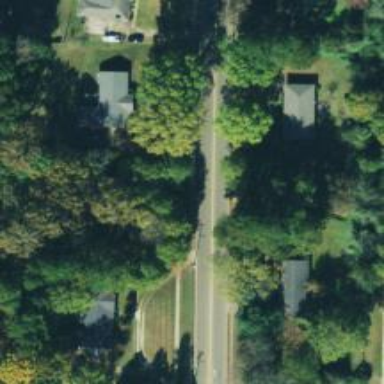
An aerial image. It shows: Unclassified road.